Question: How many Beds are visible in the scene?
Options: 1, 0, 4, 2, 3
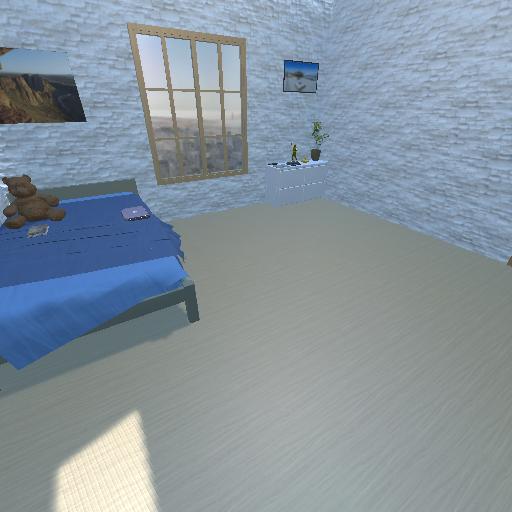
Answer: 1